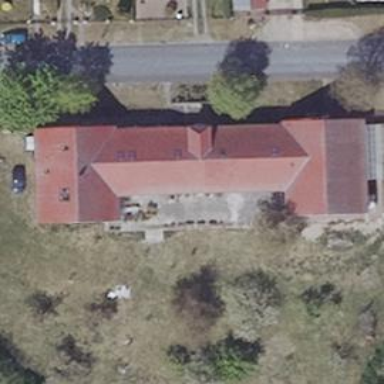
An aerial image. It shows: Kindergarten building.